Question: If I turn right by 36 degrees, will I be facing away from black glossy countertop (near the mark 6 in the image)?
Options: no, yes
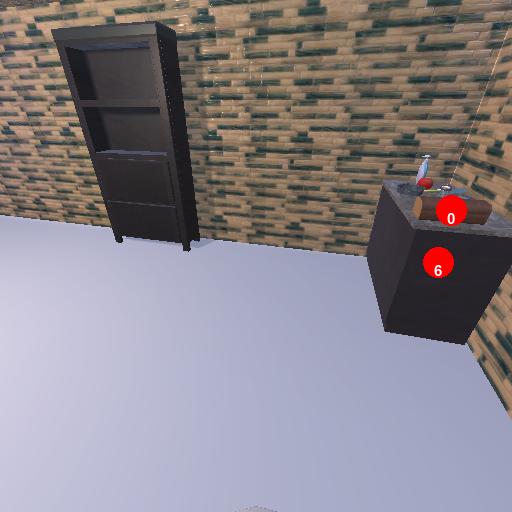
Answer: no